Aerial crown-view tile of a tropical tree (Barro Colorado Island, Panama), acquired 20240716:
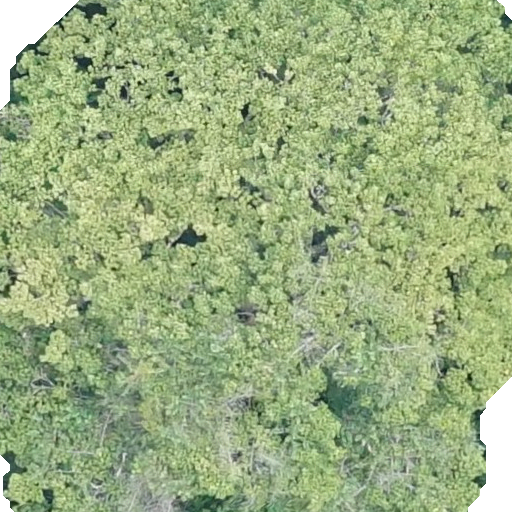
Species: Sterculia apetala
GBIF accepted scientific name: Sterculia apetala
Crown area: 545.532 m²